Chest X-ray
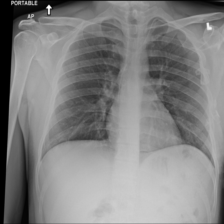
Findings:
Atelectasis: negative
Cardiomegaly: negative
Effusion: negative
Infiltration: positive
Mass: negative
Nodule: negative
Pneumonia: negative
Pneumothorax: negative
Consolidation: negative
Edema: negative
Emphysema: negative
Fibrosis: negative
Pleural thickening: negative
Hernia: negative